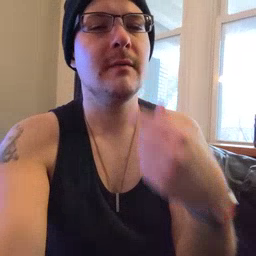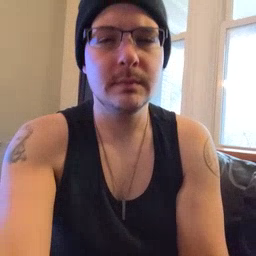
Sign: giraffe